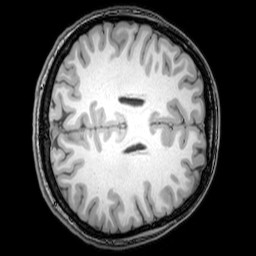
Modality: T1w
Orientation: axial
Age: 22
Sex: female
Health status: healthy
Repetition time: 0.081 s
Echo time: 0.037 s